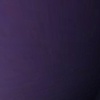
Label: space